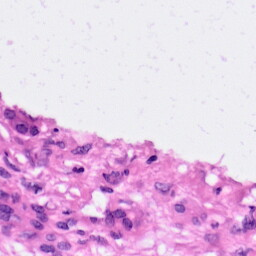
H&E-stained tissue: Pancreatic